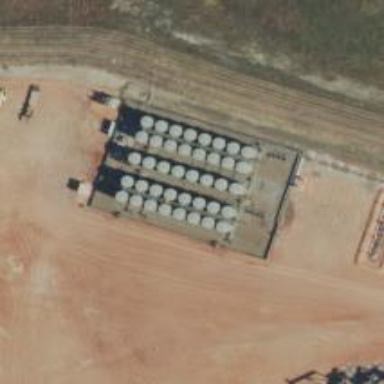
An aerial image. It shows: Storage tank that is man-made.